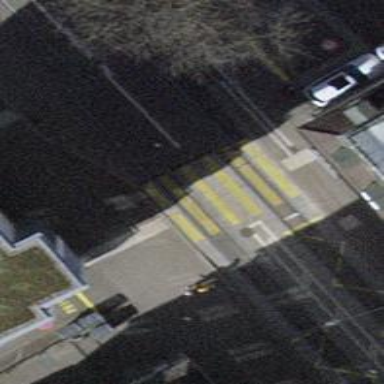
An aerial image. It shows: Unclassified road with asphalt surface. There are trolley wires above it. The road has separate sidewalks on both sides.